Question: I am using code from lucene in action from the 1st publication and lucene version 1.4.3. I use simple analyzer to analyze data which is "book book book" in a txt file. However when I use lukeall to browse the data, the rank column show that "book" only occur for once while I expect it to be 3.

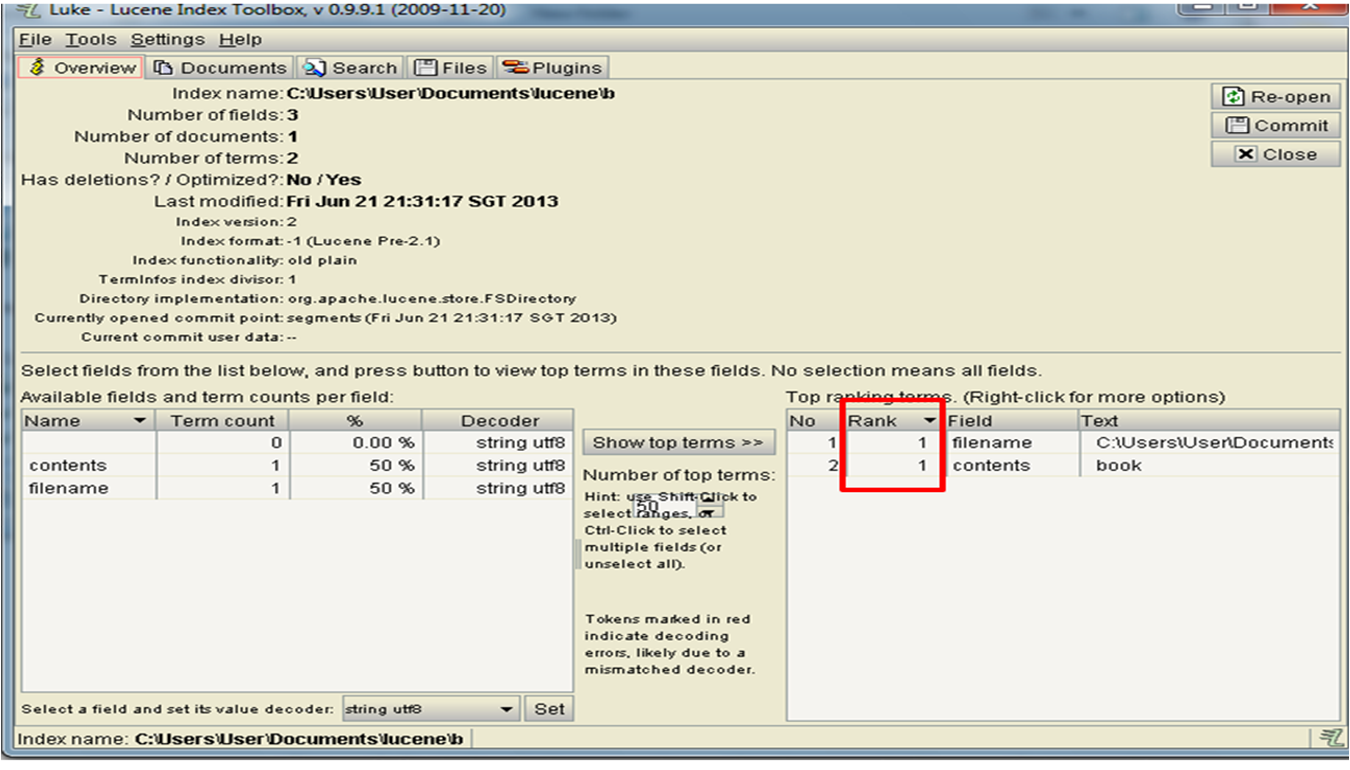
Answer: What gave you the impression that Luke's "Rank" column would display the number of occurances of the term like that? I believe in 0.9, Rank displays the 'docfreq', that is, the number of documents in which the term appears (in later version, "Rank" is sequential, and "Freq" provides that statistic). Adding some more data to your index would likely clarify what those statistics are meant to indicate.